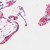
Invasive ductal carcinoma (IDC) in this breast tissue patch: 0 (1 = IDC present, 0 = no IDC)